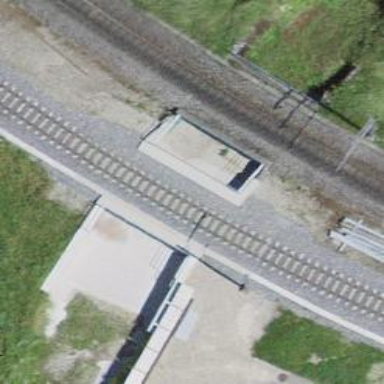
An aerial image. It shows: Narrow-gauge railway bridge with electrified contact line. It has one track and serves as spur line.